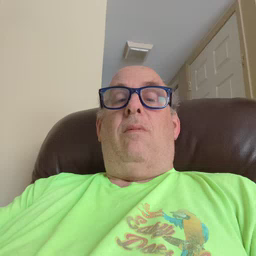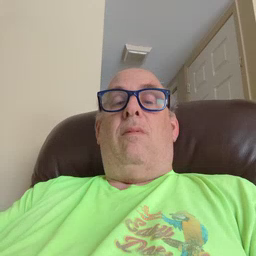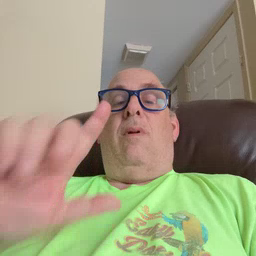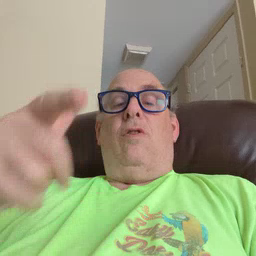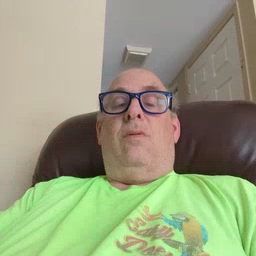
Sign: later